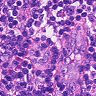
Metastatic tissue present: no